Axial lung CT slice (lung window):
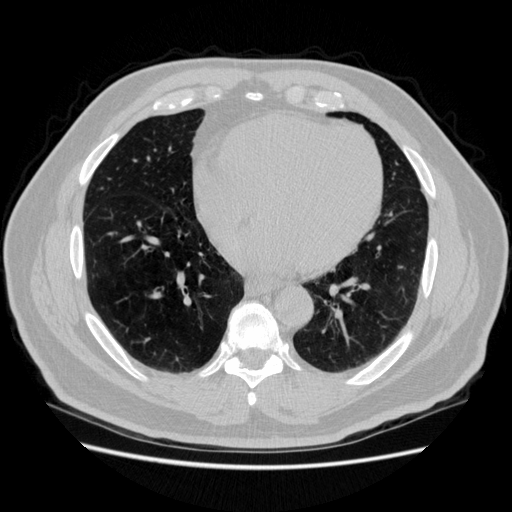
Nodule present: no